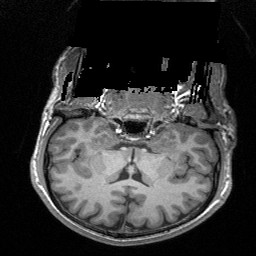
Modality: T1w
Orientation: sagittal